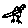
Label: bird